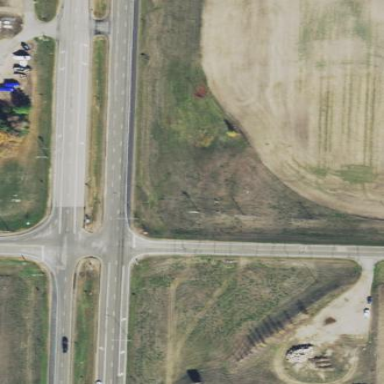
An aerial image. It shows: Junction.